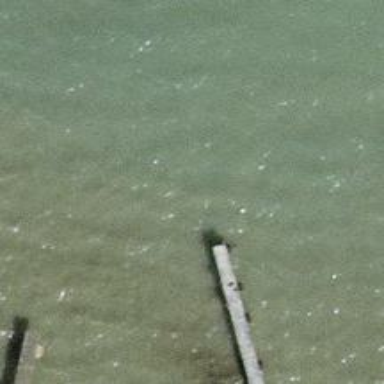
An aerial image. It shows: Man-made pier.